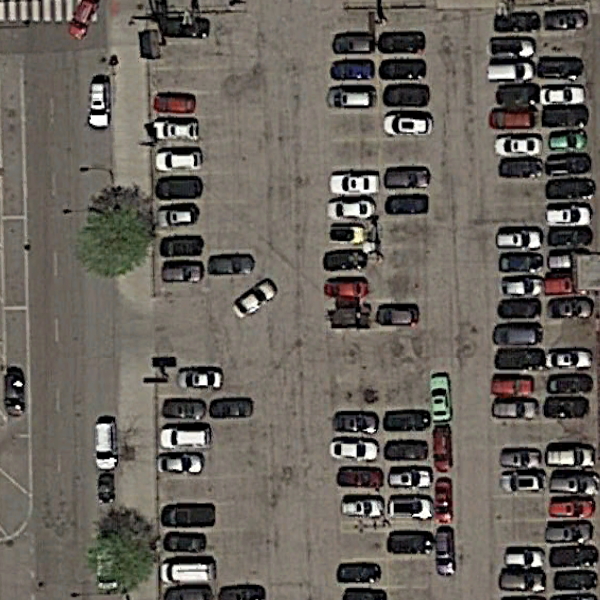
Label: Parking